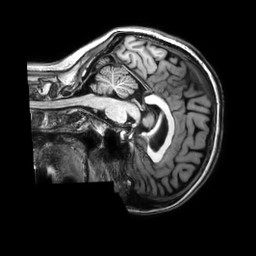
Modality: T1w
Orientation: sagittal
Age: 44
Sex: female
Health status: healthy
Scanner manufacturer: philips
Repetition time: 0.009 s
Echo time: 0.004 s